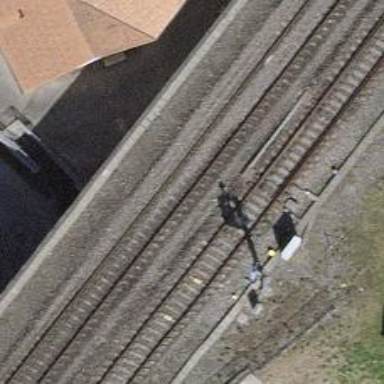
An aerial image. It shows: Railway signal.